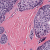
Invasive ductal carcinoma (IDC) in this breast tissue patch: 0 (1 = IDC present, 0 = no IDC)